Question: I installed Visual Studio 2013, set it to dark theme, and imported settings for son of obsidian style.
And now it looks like this:

What I am trying to achieve is to get rid of the annoying white bar, which has been dark before the son of obsidian settings was imported.
Do you know where in the setting can I set the color of this bar?
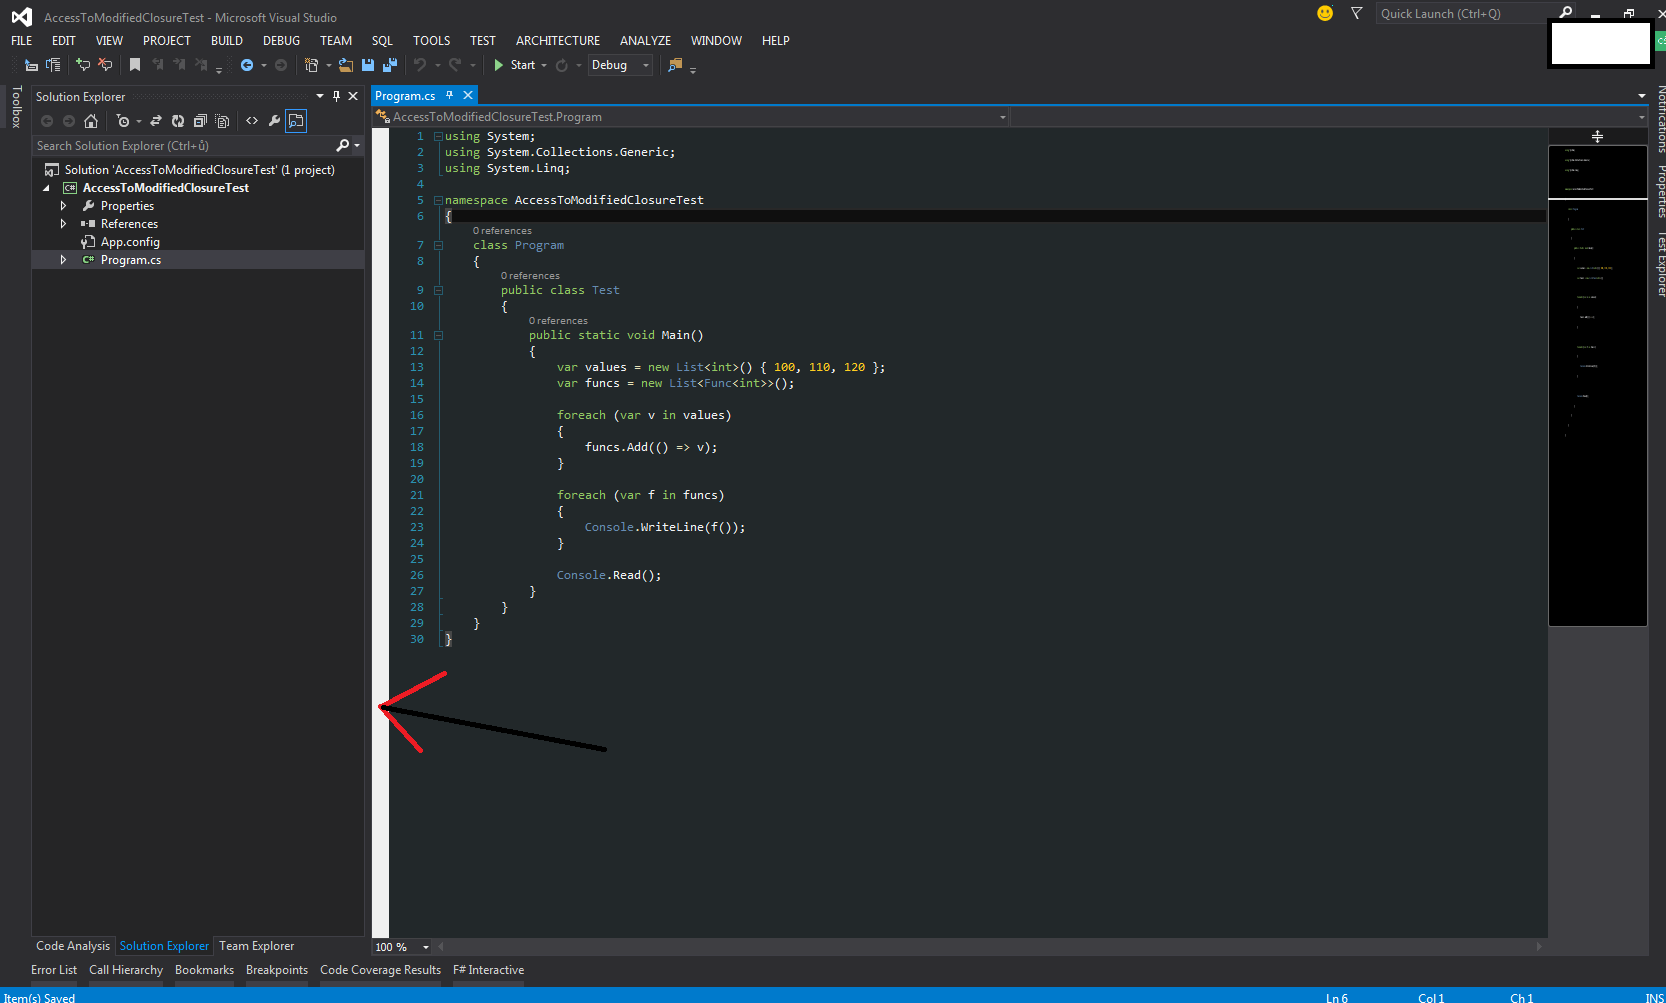
Answer: I believe what you are looking for is the 'TextEditor - Indicator Margin BackGround' The default color in VS2012 is 'FF333333' if you look in the Son of Obsidian Settings you will find that it is set to:
'''
<Item Name="Indicator Margin" Foreground="0x02000000" Background="0x00F0F0F0" BoldFont="No"/>
'''
Which is a gray with its alpha channel set to 0, you could try editing the Settings file and importing it again, or you could just go to 'Tools --> Options --> Environment --> Fonts and Colors'. Keep the Show settings on the Text Editor selected and go to 'Indicator Margin' in the Display Items().

You can then click the Custom button for the Item Background which will bring up a Color Selection Dialog and you should make it look like this, to put it back to the original settings.